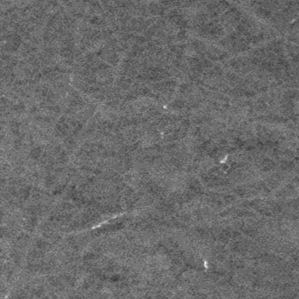
Label: frost